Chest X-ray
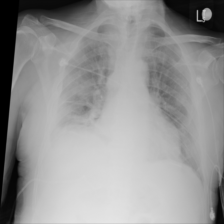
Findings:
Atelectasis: positive
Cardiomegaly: negative
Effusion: positive
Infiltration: positive
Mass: negative
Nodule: negative
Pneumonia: negative
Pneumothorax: negative
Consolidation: negative
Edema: negative
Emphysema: negative
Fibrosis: negative
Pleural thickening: positive
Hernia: negative